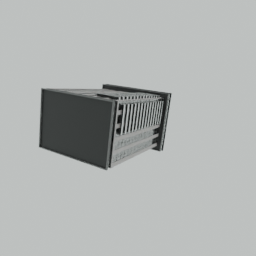
Label: architecture